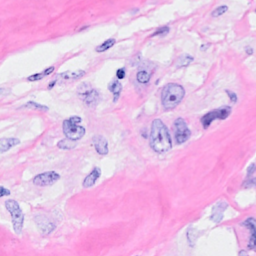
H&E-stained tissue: Breast